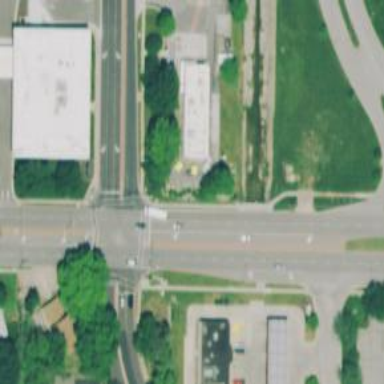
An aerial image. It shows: Solid stop line on the road.